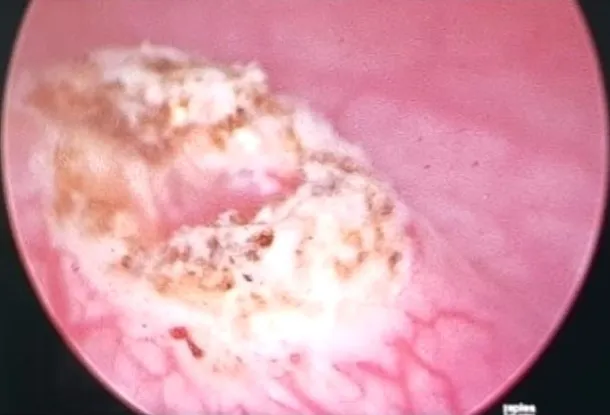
(C) Postresection area showing no signs of remnant tumor.
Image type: endoscopy (other_endoscopy)